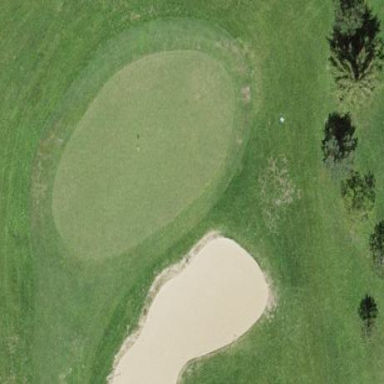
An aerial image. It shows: Sandy area is golf bunker.